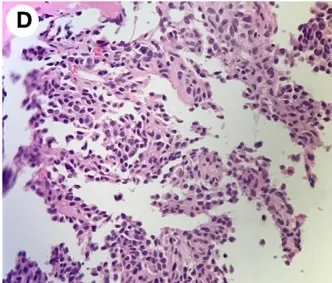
(D-H) The pathological findings of the bone biopsy of the metastatic vertebrae. Hematoxylin and eosin (HandE) staining showed an invasive tumor cell growth pattern, with abundant eosinophilic cytoplasm and finely granular nuclear chromatin. Mitosis and necrosis were frequent (D).
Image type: pathology (h&e)